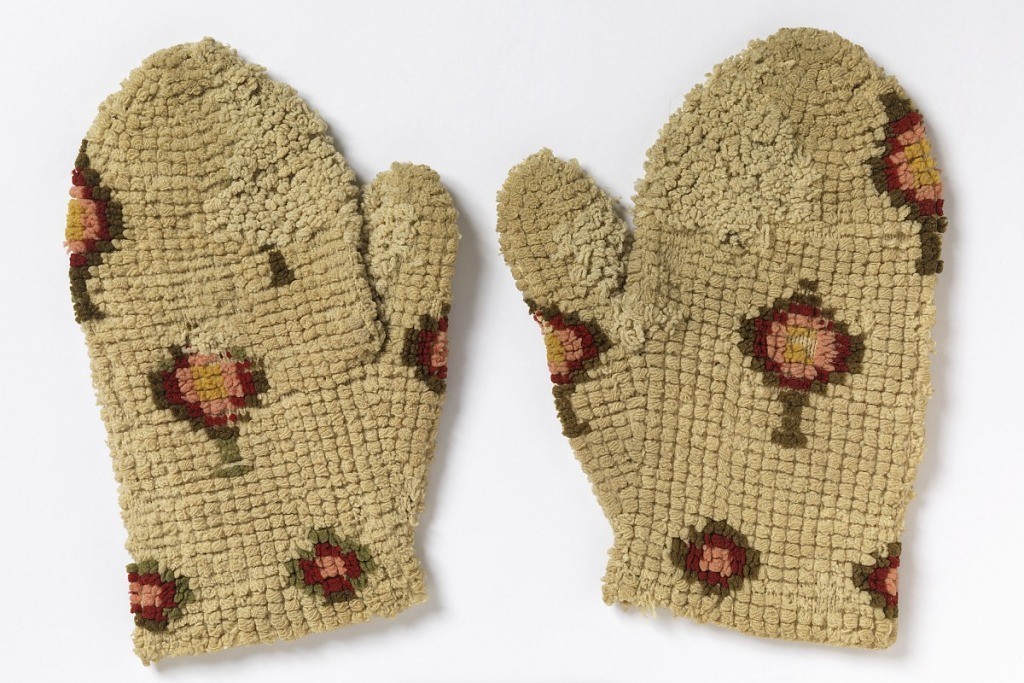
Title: Mittens
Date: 19th century
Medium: wool Technique: knitted, embroidered with pile created by pulling up loops from running stitch
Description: Pair of adult-sized beige knitted mittens, the entire surface of which is covered with short pile loops in a widely-spaced floral pattern in green, red, pink, yellow and green on a beige ground.